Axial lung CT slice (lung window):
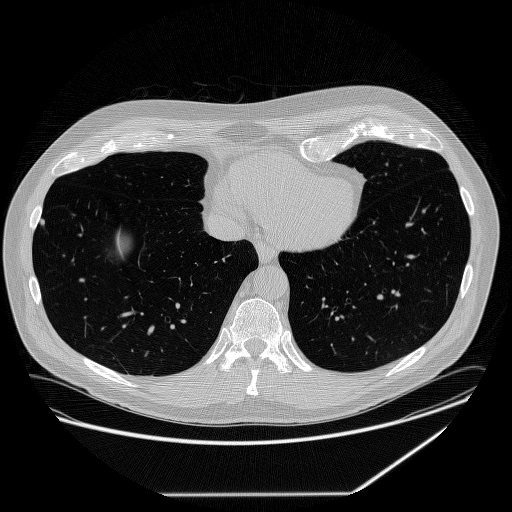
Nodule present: yes
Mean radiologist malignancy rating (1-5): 2